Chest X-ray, PA view. Patient: 62 years old, sex F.
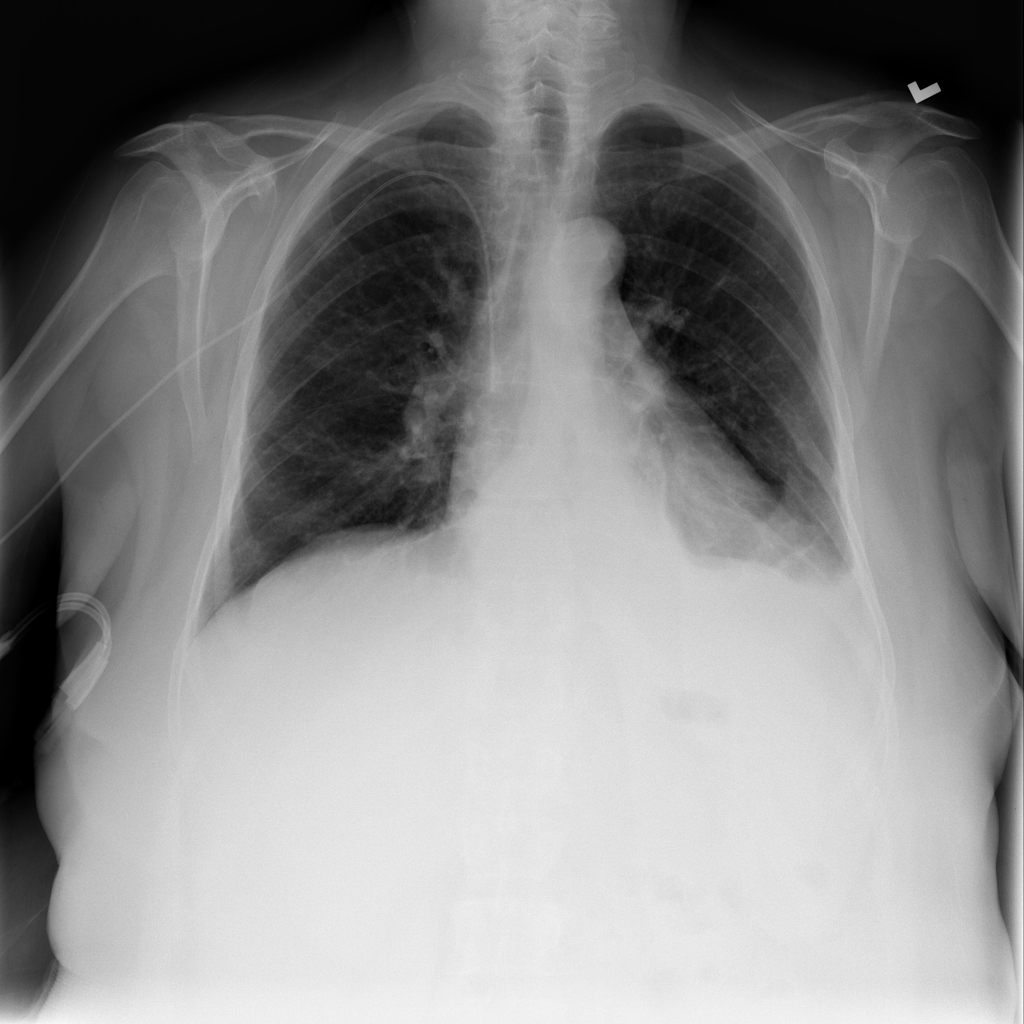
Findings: Hernia, Infiltration, Pleural_Thickening